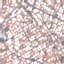
Land use / land cover: Residential